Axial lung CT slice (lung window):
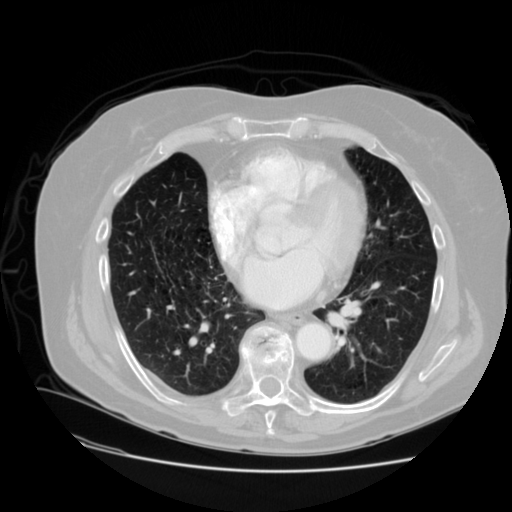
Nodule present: no